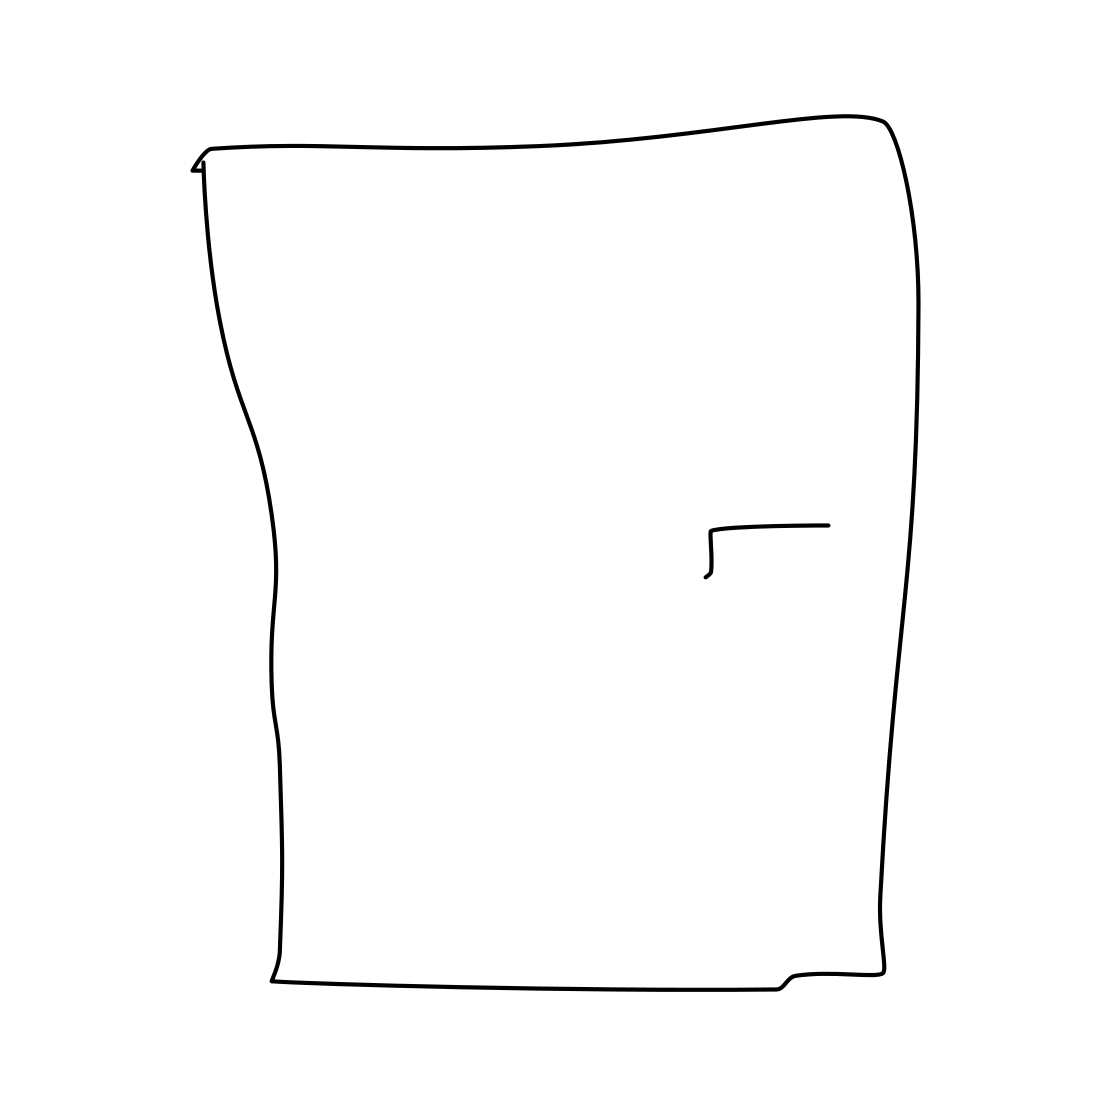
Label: door